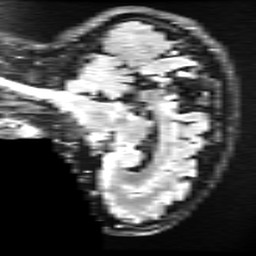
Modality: FLAIR
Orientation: sagittal
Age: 27
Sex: female
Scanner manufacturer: ge
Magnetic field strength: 3 T
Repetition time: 11 s
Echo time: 0.1497 s